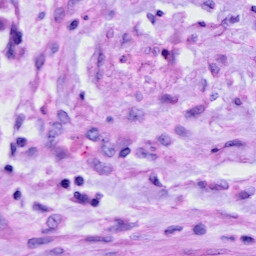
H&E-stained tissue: Cervix